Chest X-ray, PA view. Patient: 60 years old, sex M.
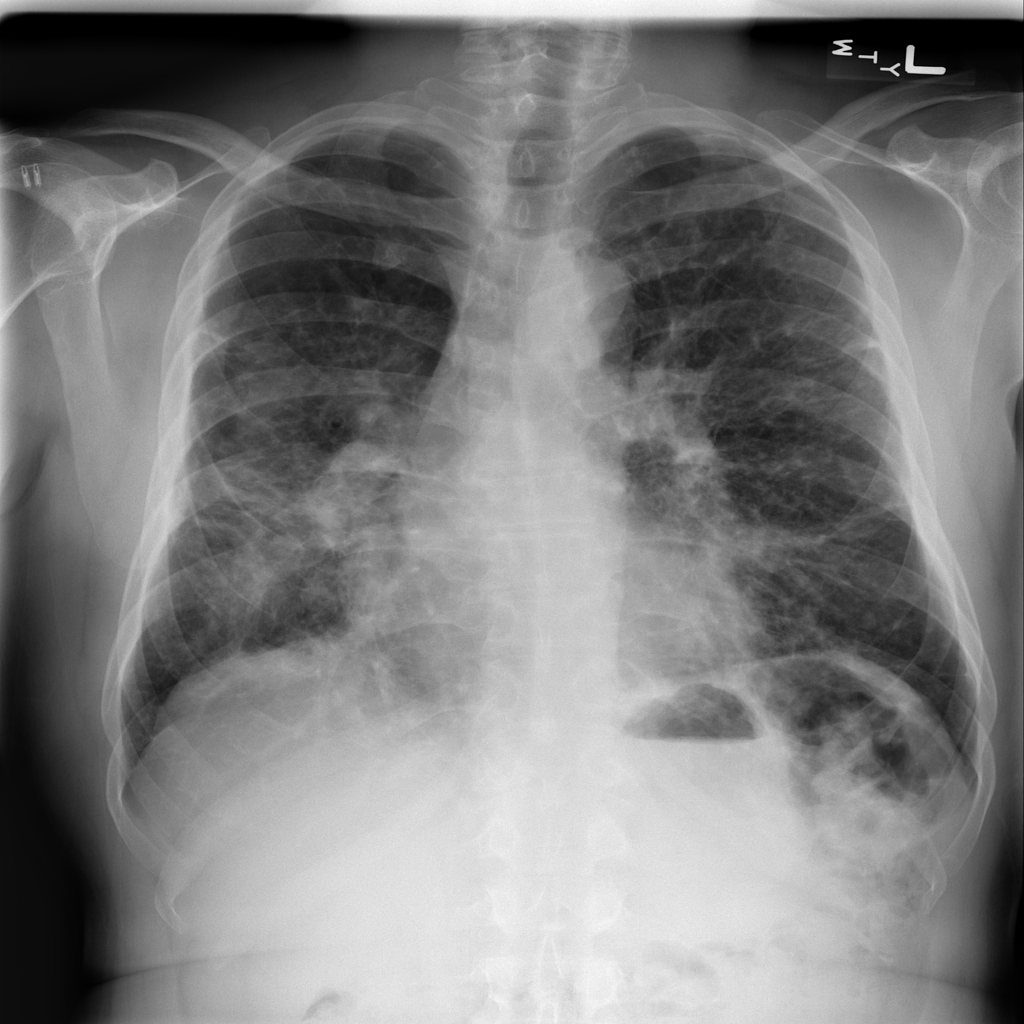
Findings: Fibrosis, Infiltration